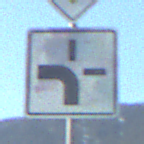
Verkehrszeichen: VerlaufVorfahrtsstrasse1
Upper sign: Vorfahrtsstrasse
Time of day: MorningAfternoon
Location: Outdoor (Nature)
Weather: PartlyCloudy
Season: NotSpecified
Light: Natural